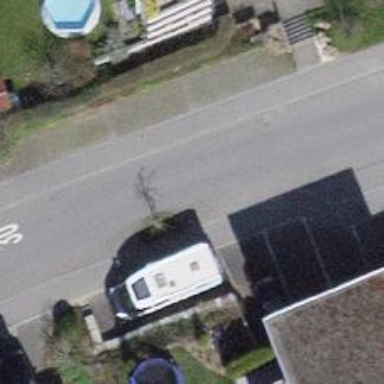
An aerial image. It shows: Residential road with separate sidewalks on both sides.